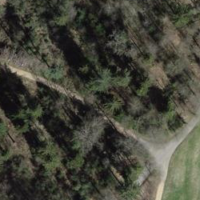
EUNIS habitat code: 41
Species observed at this site:
Pseudochorthippus parallelus